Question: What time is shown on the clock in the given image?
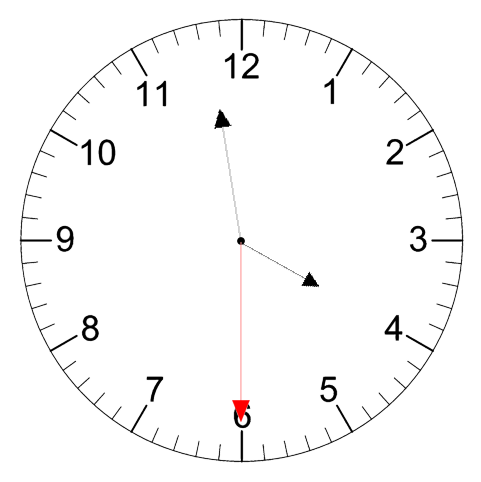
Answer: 03:58:30